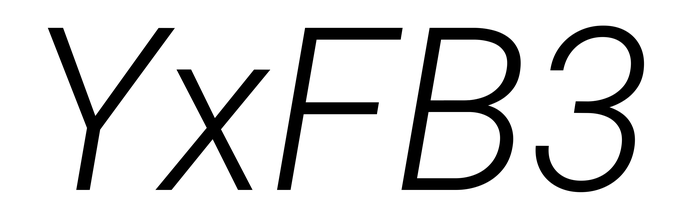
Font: Roboto-Italic_Light_Italic